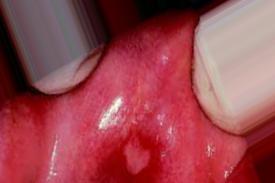
Condition: Mouth Ulcer